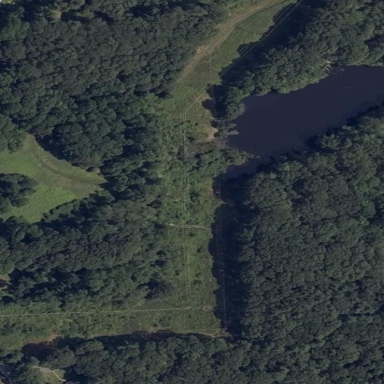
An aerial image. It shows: Pond surrounded by natural water.